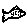
Label: fish